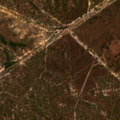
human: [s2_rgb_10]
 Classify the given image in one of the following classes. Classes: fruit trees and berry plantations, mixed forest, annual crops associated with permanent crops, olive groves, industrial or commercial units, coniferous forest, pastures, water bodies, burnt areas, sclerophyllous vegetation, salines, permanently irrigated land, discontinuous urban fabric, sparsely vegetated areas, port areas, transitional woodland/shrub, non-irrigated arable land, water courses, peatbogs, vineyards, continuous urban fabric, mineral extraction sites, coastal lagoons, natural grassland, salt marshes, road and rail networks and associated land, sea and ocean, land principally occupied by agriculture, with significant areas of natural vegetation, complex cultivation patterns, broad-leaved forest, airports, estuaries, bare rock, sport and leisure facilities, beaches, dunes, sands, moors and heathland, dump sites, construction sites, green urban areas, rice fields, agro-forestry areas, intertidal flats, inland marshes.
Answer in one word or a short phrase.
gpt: annual crops associated with permanent crops, agro-forestry areas, broad-leaved forest